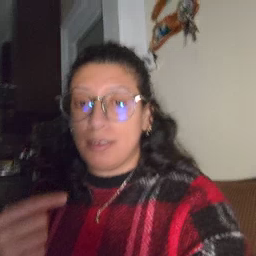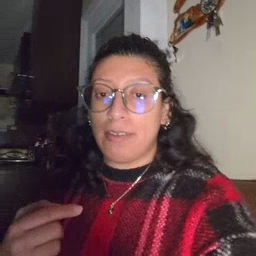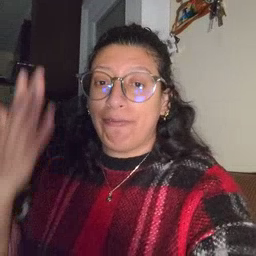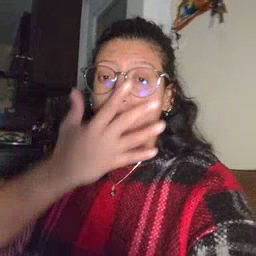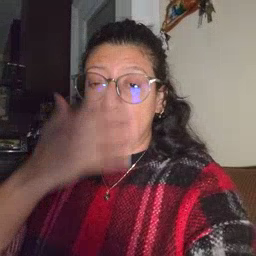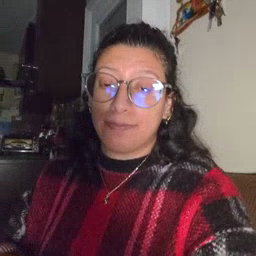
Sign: face